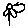
Label: flower